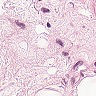
Metastatic tissue present: no